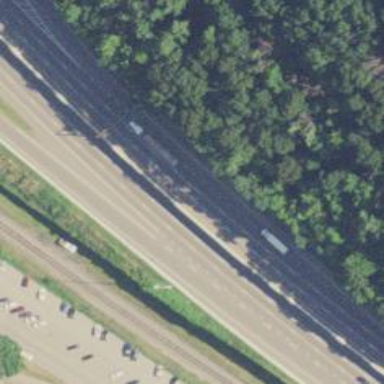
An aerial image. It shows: View of motorway.